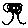
Label: tree